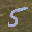
Label: 5